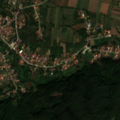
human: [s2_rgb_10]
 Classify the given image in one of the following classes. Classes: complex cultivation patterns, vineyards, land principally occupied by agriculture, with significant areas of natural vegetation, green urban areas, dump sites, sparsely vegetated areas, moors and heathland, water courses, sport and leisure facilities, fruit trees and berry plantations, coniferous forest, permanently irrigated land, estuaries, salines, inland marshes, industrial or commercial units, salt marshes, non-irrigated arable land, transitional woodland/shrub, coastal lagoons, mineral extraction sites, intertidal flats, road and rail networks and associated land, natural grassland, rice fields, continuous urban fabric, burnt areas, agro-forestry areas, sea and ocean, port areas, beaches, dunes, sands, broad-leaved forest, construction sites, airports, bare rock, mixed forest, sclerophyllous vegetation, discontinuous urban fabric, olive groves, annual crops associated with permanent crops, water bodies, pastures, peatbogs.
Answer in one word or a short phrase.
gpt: discontinuous urban fabric, non-irrigated arable land, land principally occupied by agriculture, with significant areas of natural vegetation, broad-leaved forest, transitional woodland/shrub